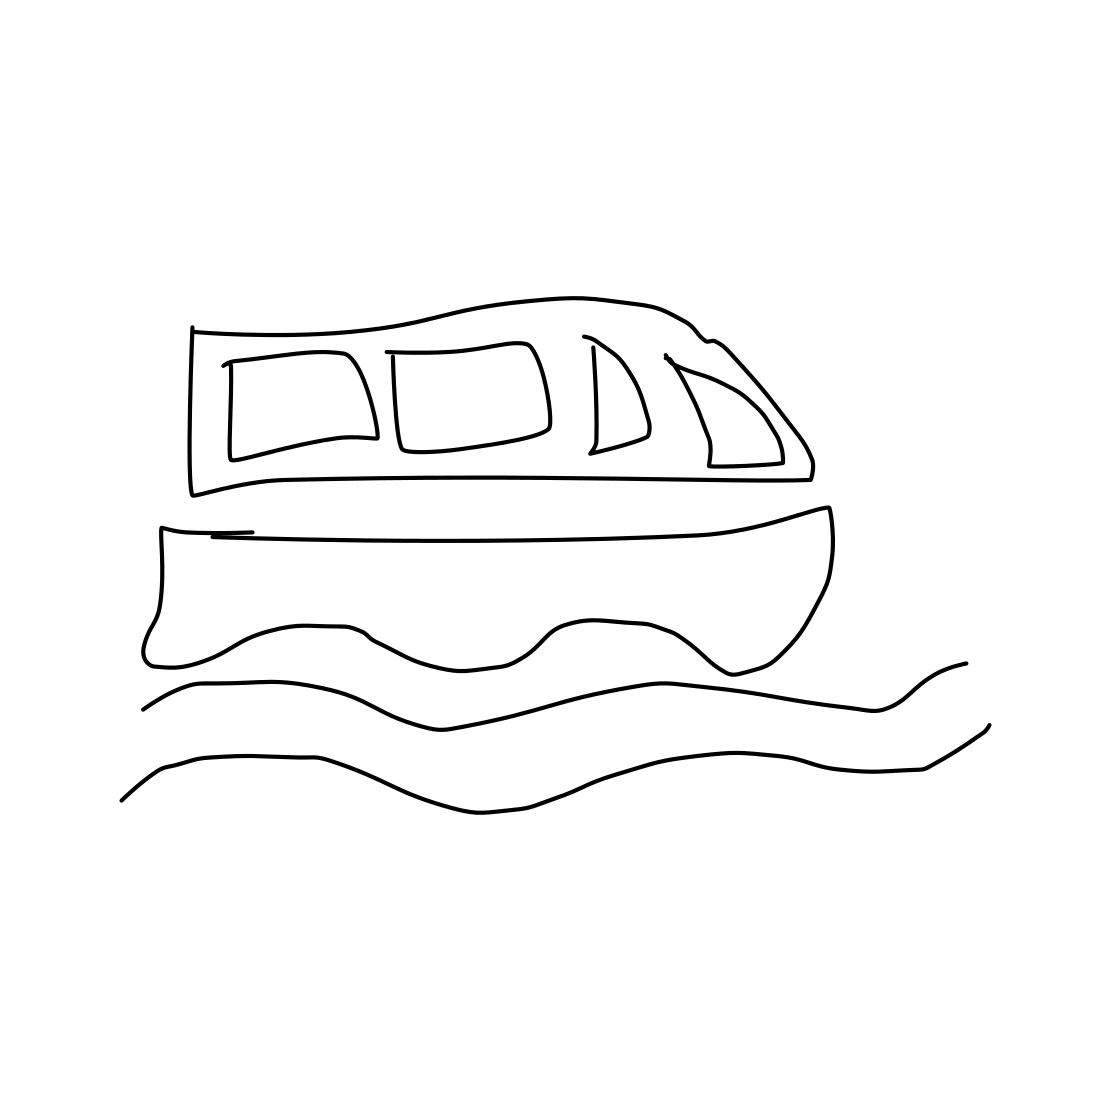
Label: speed-boat